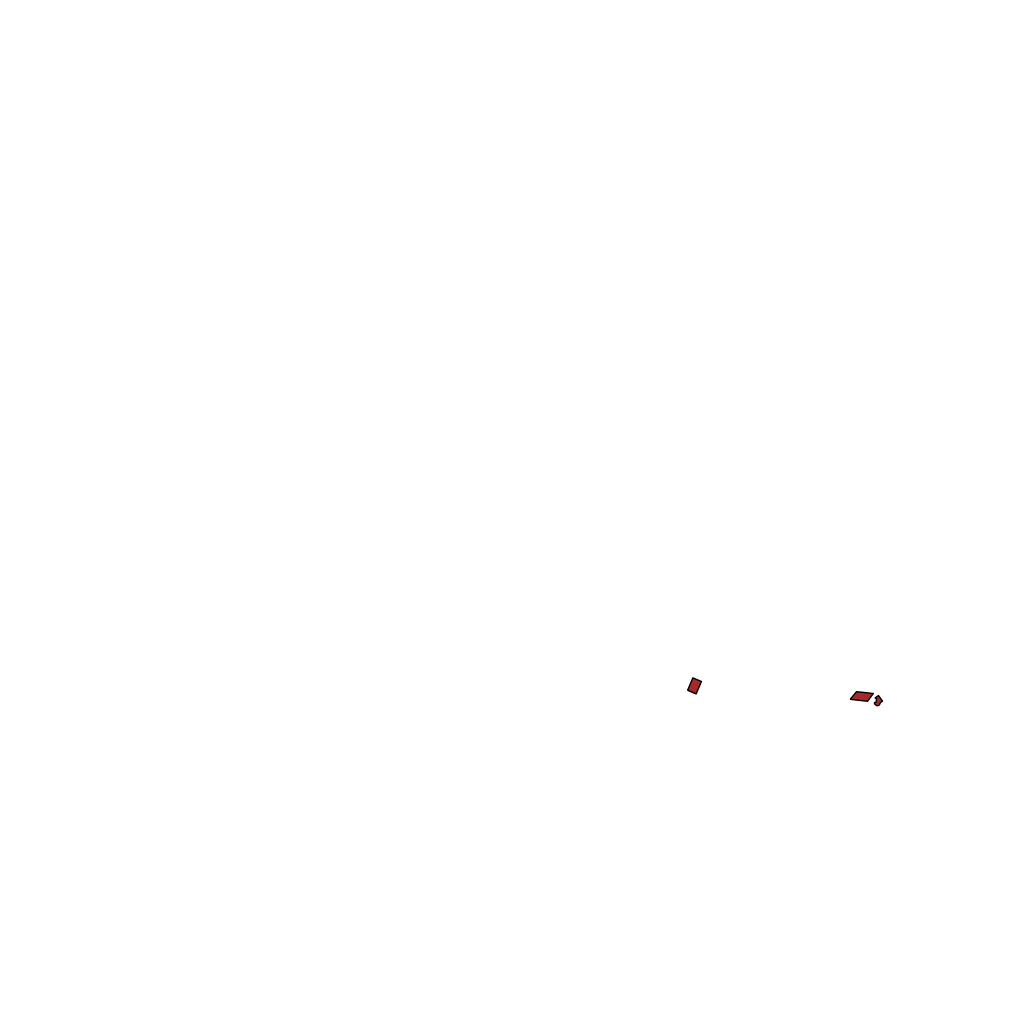
Tags: overhead vector_map, recreation, density_5, Facility, 1.0 km²